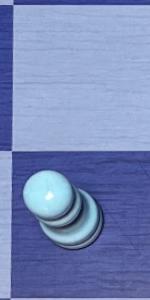
Label: Pawn_White